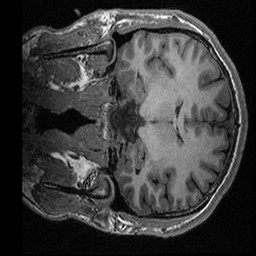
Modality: T1w
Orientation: coronal
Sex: male
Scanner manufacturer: ge
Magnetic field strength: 3 T
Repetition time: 0.0064 s
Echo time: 0.00281 s